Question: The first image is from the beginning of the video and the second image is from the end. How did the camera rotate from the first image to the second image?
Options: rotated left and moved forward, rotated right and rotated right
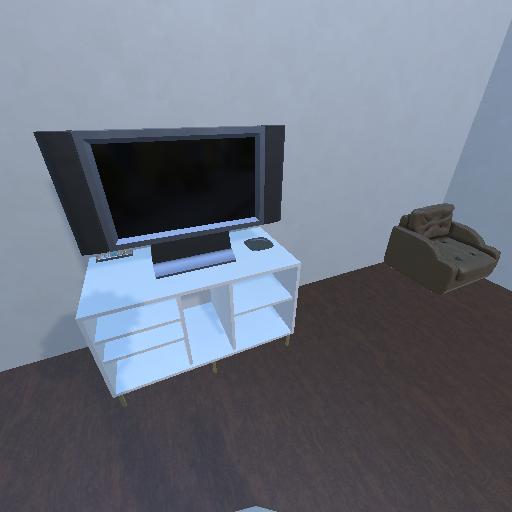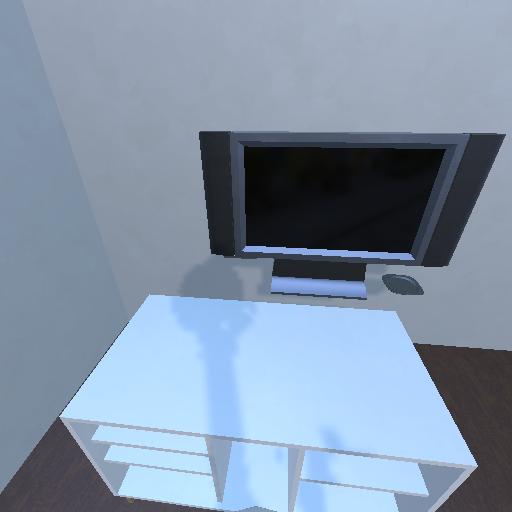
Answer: rotated left and moved forward